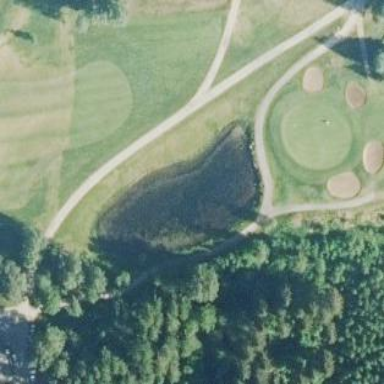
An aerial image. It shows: Water hazard in golf course. The hazard is natural water feature.